Question: So I want in my navigation the current page to have a underline and color red.
The red box ix my current page, bad if I change page for example to: Work that needs to be red/underline. I tried to put in codepen.io bad never use it so that didnt work out.

'''
My code:
HTML
<div class="full-header">
<div class="header">
<div class="nav">
<ul>
<li><a href="index.html">Home</a></li>
<li><a href="#">Work</a></li>
<li><a href="#">About Me</a></li>
<li><a href="#">Contact</a></li>
</ul>
</div>
</div>
<p class="header-text">May I introduce my self?</p>
<hr class="line">
<h2 class="header-text-small">front End Developer</h2>
<div class="button">Aphryv</div>
</div>
CSS
.full-header {
width: 100%;
height: 500px;
background: url(img/header-bg.jpg) no-repeat center center fixed;
-webkit-background-size: cover;
-moz-background-size: cover;
-o-background-size: cover;
background-size: cover;
}
.header {
width: 75%;
height: 60px;
margin: 0 auto;
/*background: rgba(0, 0, 0, 0.45);*/
}
.nav {
text-align: right;
}
.nav ul {
}
.nav ul li {
display: inline;
padding: 20px 10px;
line-height: 55px;
}
.nav ul li a {
text-decoration: none;
color: #fff;
font-family: 'Arial', sans-serif;
font-size: 24px;
}
.nav ul li a:hover {
color: red;
}
'''
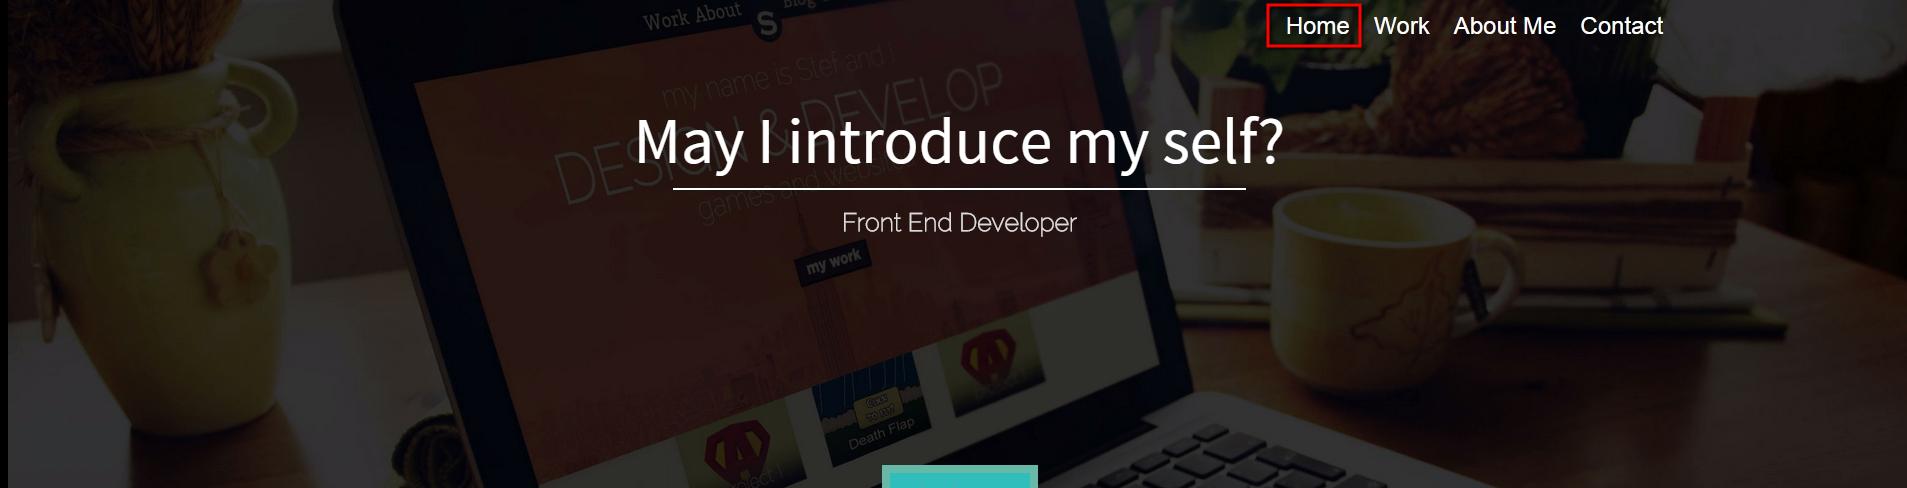
Answer: For large sites, Javascript is the optimal solution.
However, for small sites with only a few pages then an HTML/CSS solution exists.
If this is your menu
'''
<ul>
<li><a href="index.html">Home</a></li>
<li><a href="#">Work</a></li>
<li><a href="#">About Me</a></li>
<li><a href="#">Contact</a></li>
</ul>
'''
Then all that is necessary is to assign a class of, say, "current" to the list item (or link) that applies to that page.
So for the "Work" page:
'''
<ul>
<li><a href="index.html">Home</a></li>
<li class="current"><a href="#">Work</a></li>
<li><a href="#">About Me</a></li>
<li><a href="#">Contact</a></li>
</ul>
'''
Then your CSS would be.
'''
li.current a {
color:red;
text-decoraton:underline;
}
'''